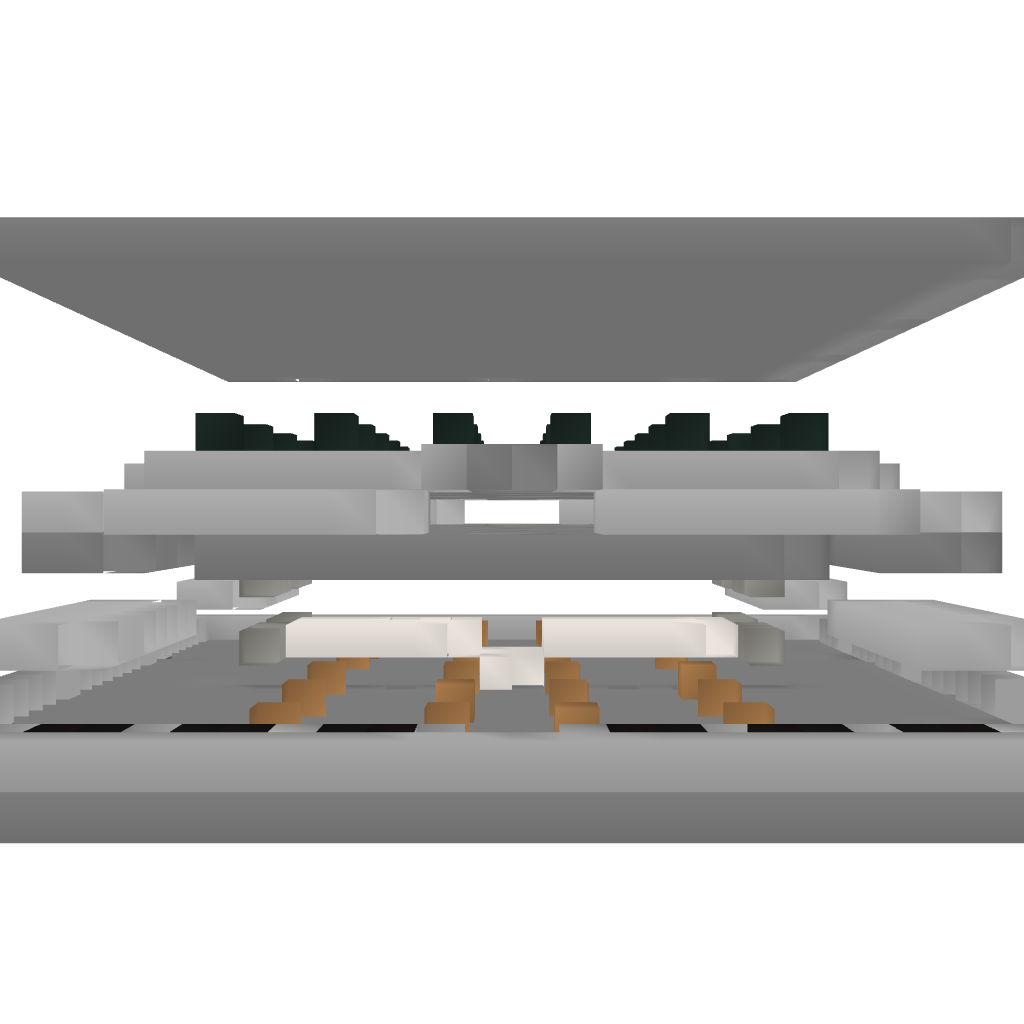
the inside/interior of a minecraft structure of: Monster Trap